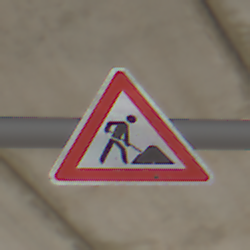
Verkehrszeichen: Arbeitsstelle
Umgebung: Roofed, Suburban
Tageszeit: MorningAfternoon
Wetter: PartlyCloudy
Licht: Natural
Jahreszeit: Winter
Kontrast: LowContrast